Field crop: tomato
Growth stage: 2
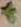
Species: solanum